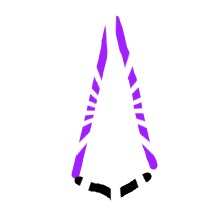
Shape: kite